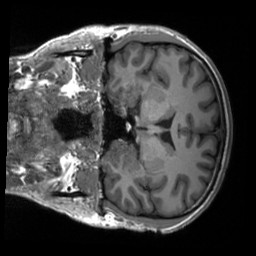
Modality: T1w
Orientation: coronal
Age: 21
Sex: male
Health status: healthy
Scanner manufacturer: siemens
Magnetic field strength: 3 T
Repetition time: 2.3 s
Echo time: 0.00232 s